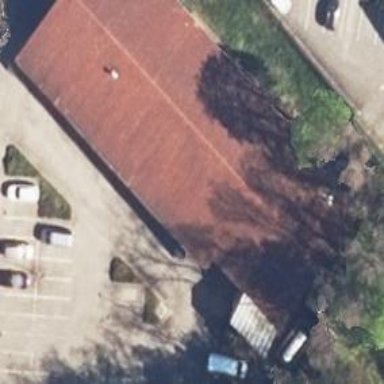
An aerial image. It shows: Building.